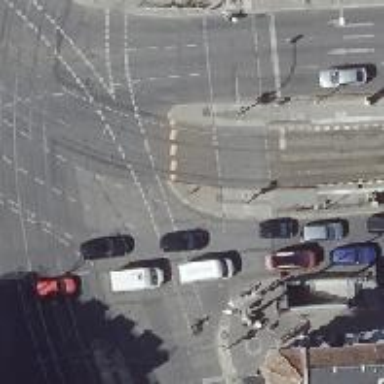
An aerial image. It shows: Footway located on traffic island.